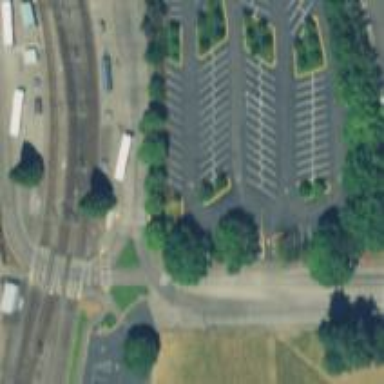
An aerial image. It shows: Busway road.